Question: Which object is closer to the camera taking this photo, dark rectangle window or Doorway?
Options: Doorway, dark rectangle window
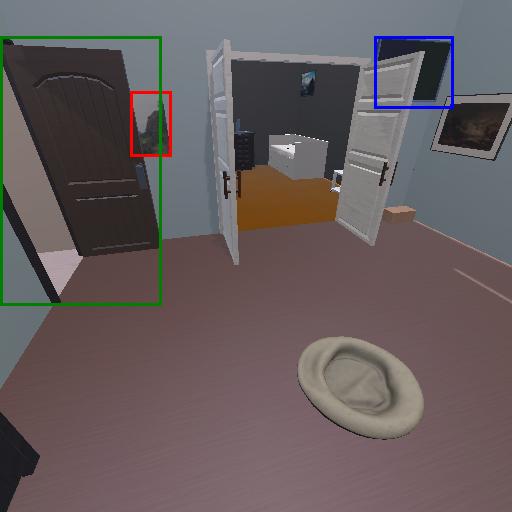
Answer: Doorway